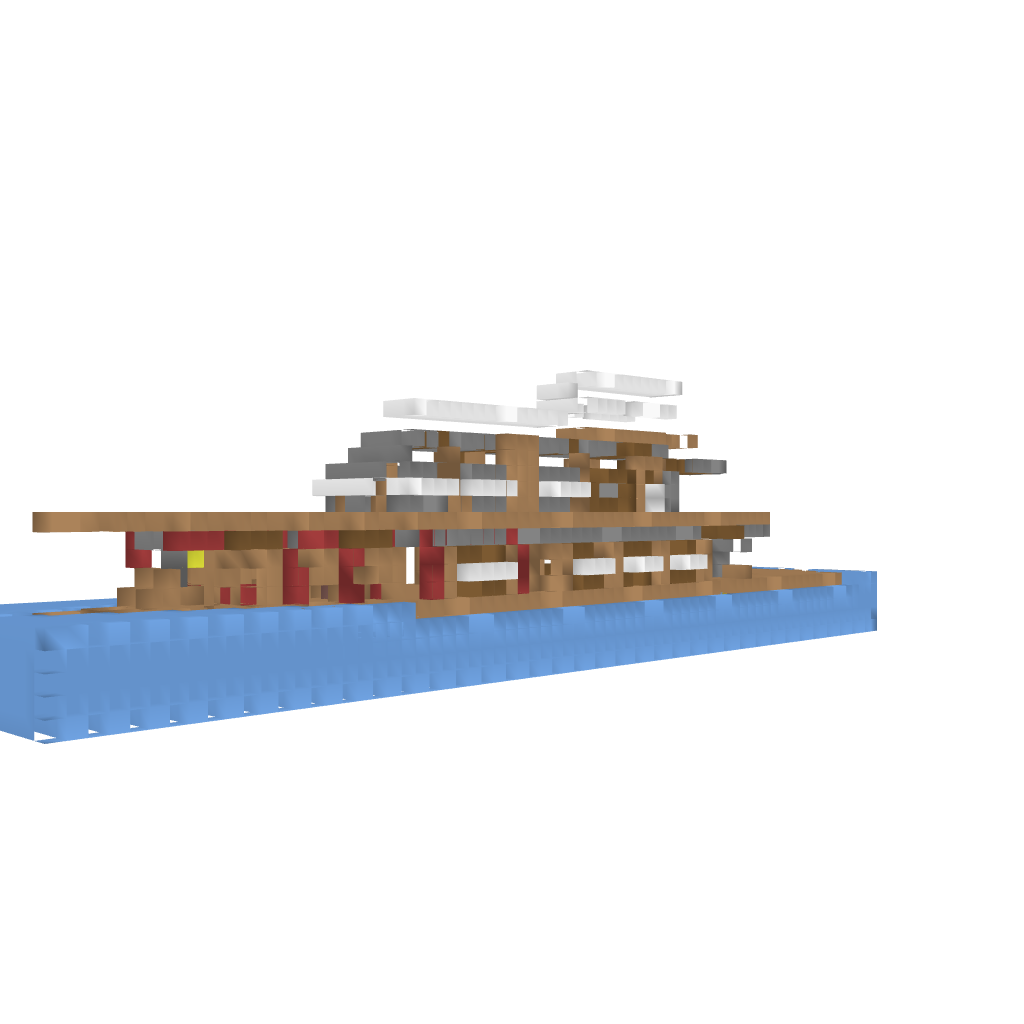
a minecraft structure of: Yatch (w/ water) bad low quality